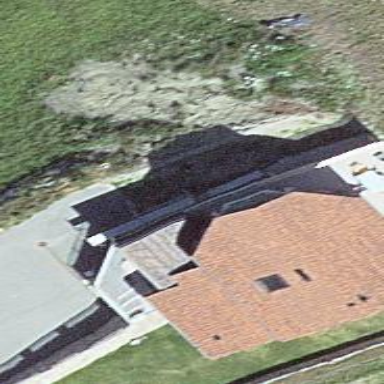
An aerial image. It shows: Simple and straightforward house.